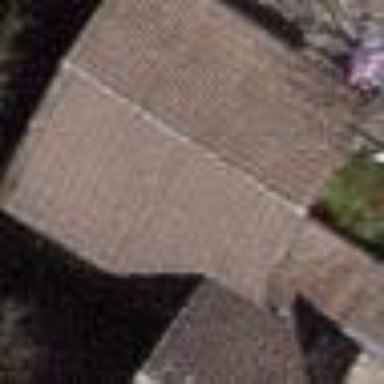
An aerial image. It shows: Garage.